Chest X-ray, AP view. Patient: 47 years old, sex M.
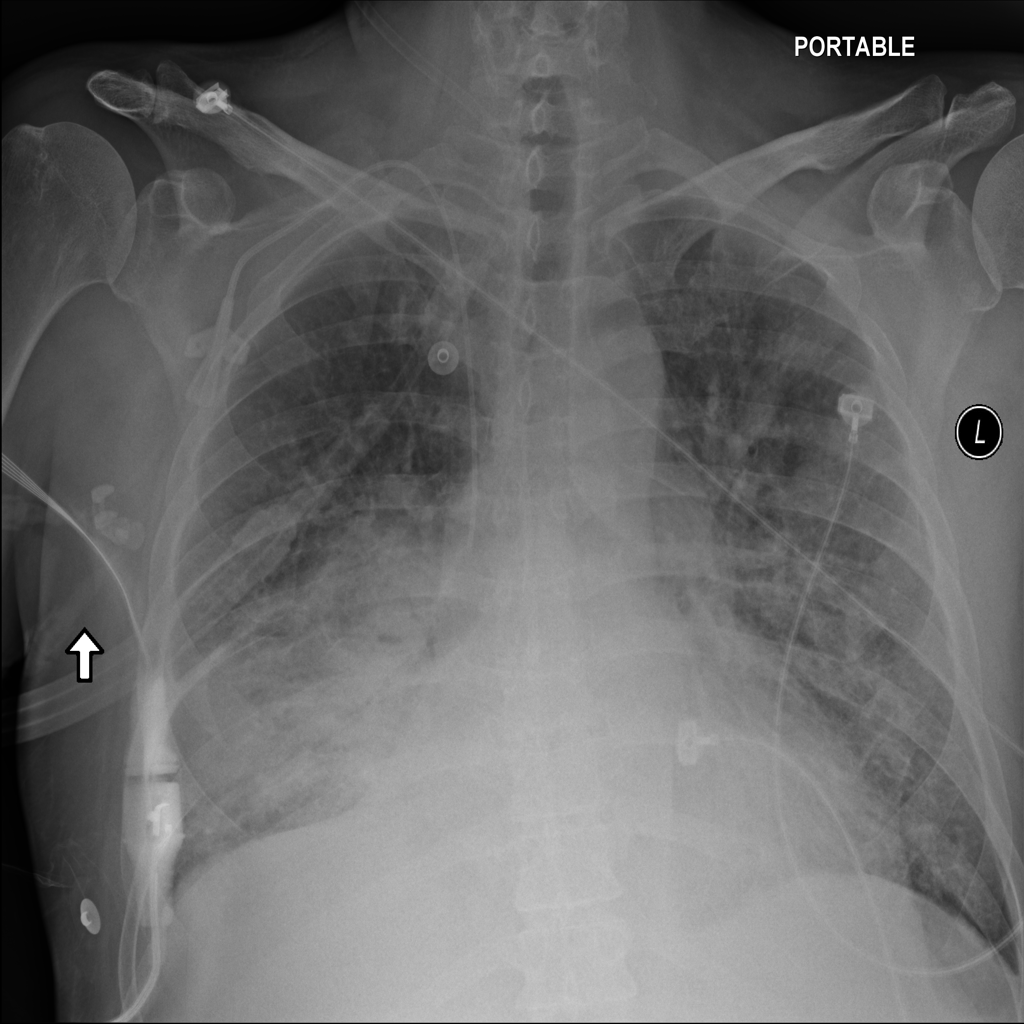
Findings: Effusion, Infiltration